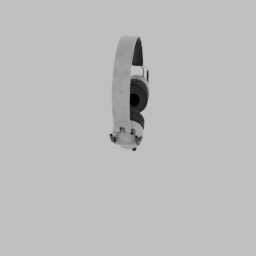
Label: electronics